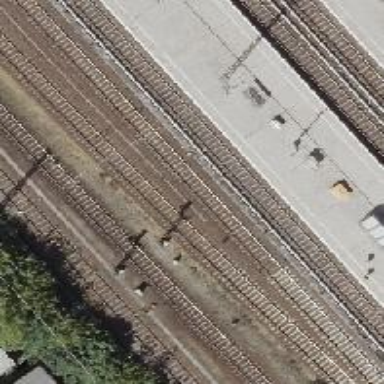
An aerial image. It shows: Railway signal.